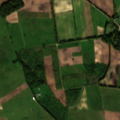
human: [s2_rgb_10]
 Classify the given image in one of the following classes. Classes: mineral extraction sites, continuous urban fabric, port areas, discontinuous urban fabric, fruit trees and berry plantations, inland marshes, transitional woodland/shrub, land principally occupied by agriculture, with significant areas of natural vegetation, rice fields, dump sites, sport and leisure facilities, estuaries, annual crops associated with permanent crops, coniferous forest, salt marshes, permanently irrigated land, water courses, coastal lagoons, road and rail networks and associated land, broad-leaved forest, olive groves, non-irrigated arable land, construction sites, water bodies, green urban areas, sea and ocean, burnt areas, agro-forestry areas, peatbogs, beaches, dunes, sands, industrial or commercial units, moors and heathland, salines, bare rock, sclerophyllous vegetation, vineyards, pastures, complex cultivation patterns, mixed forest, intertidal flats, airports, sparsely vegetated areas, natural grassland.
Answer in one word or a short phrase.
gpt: non-irrigated arable land, fruit trees and berry plantations, complex cultivation patterns